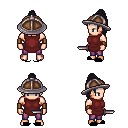
a pixel art fantasy rpg character, male body template, human, light skin, maroon tunic, magenta pants, raven long topknot hairstyle, chain helm, leather bracers, black slippers, dagger, four views (front, back, left, right), 2x2 character sprite sheet, small pixel art, hard edges, no anti-aliasing